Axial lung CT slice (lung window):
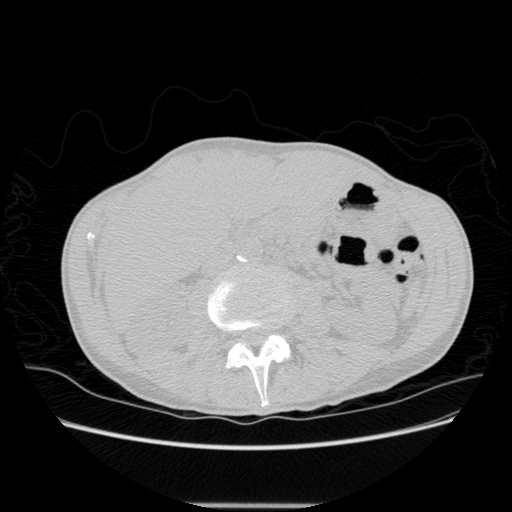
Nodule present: no